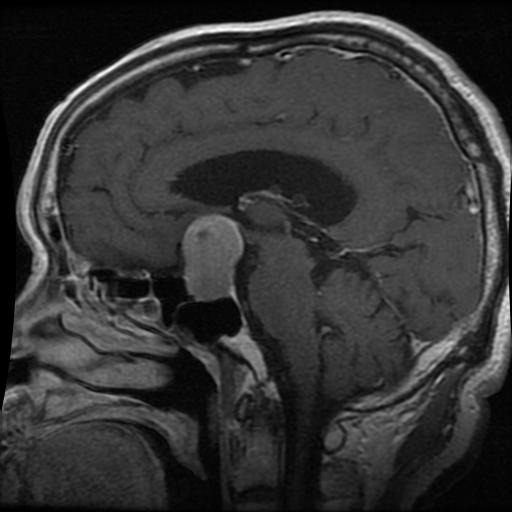
Label: pituitary